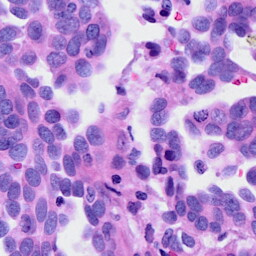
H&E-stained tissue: Ovarian